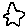
Label: star